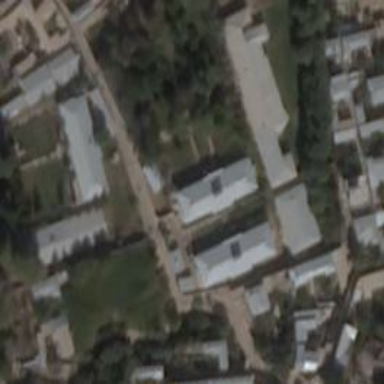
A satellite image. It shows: School.